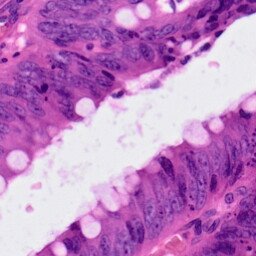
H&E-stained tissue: Colon